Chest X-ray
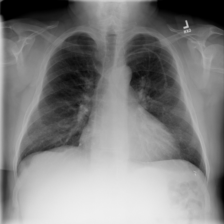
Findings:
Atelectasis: negative
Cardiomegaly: negative
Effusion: negative
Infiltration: negative
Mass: negative
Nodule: negative
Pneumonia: negative
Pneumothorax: negative
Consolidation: negative
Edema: negative
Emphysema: negative
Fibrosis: negative
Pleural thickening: negative
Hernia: negative